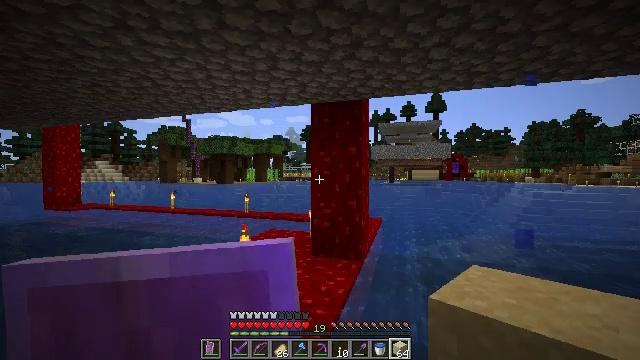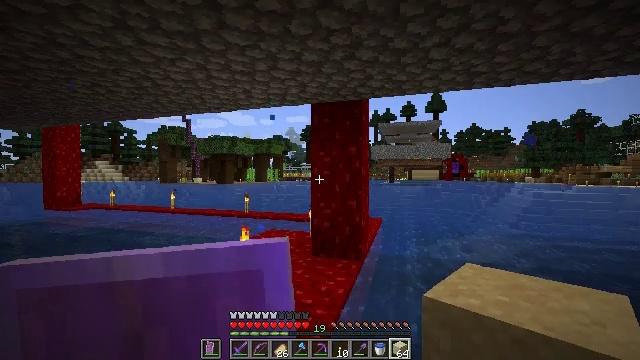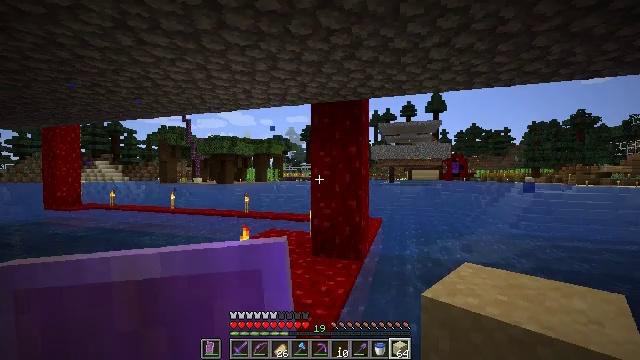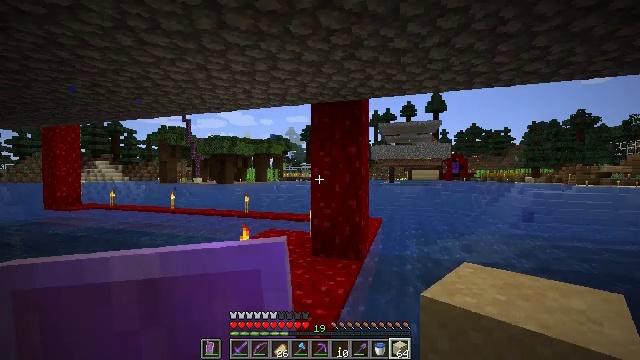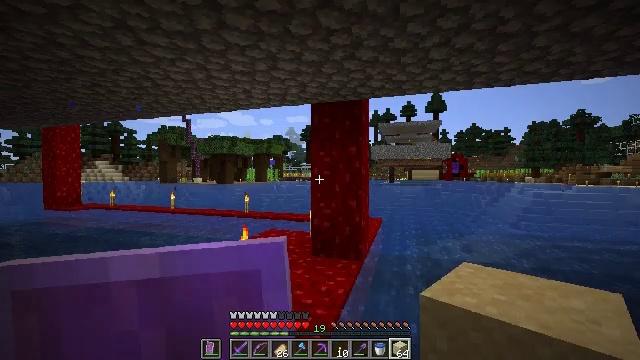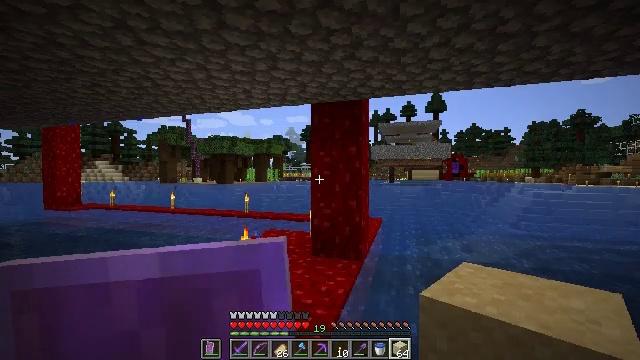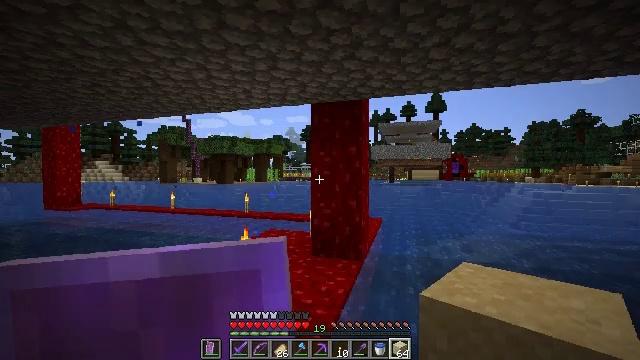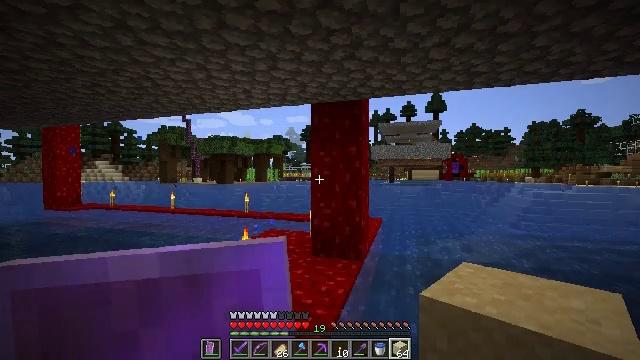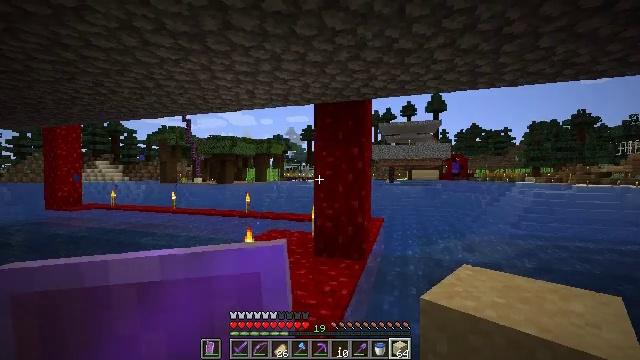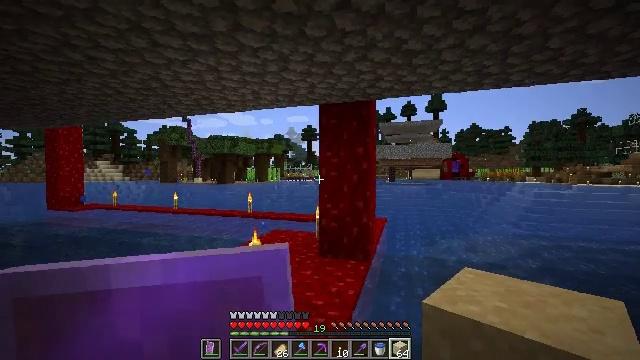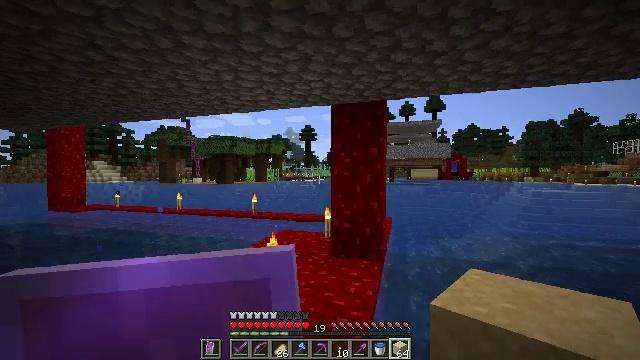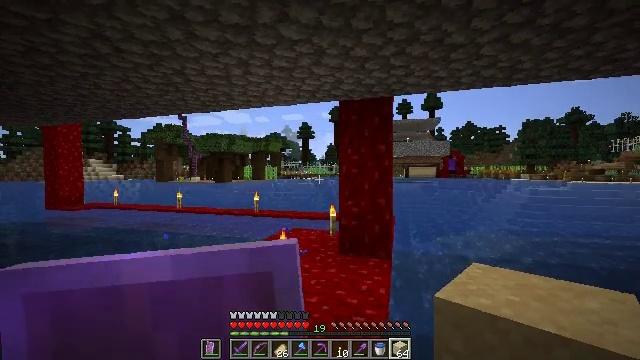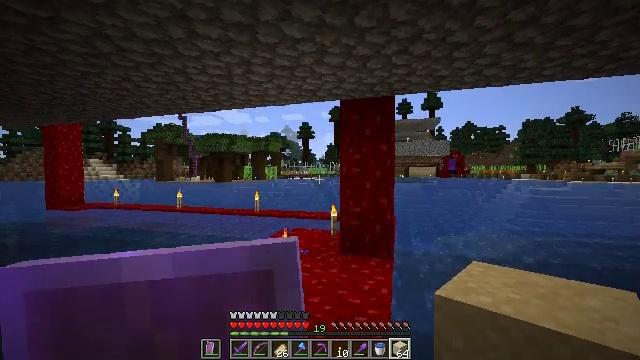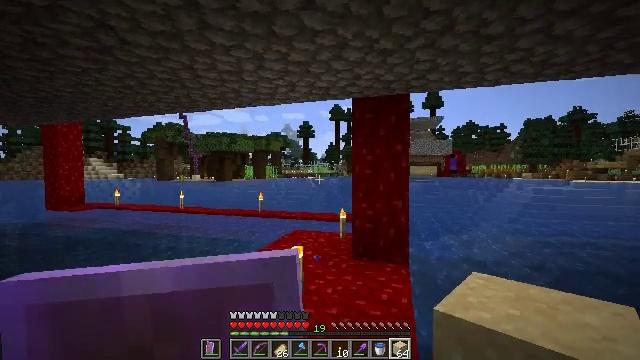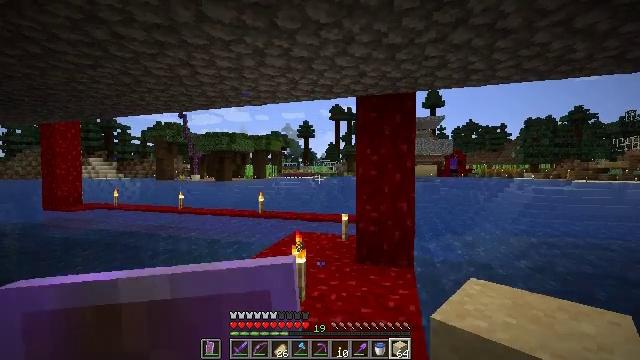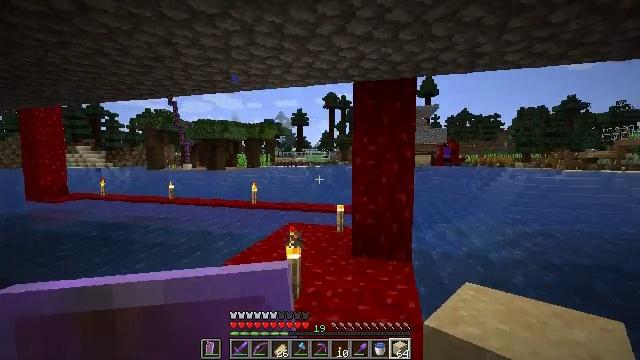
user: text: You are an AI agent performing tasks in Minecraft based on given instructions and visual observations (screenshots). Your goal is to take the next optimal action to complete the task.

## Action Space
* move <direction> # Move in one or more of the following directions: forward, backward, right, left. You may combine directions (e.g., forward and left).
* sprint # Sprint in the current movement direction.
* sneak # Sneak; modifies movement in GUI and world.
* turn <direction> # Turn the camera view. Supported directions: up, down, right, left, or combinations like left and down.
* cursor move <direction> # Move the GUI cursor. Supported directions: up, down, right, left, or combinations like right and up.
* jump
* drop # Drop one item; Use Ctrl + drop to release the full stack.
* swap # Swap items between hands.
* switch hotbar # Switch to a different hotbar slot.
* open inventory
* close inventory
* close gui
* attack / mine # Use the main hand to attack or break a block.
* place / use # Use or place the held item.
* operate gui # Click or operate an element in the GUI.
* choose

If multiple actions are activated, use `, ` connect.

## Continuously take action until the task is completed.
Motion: motion action
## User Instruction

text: Make TNT on the crafting table.
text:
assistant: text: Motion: no_op
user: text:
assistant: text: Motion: no_op
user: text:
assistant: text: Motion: no_op
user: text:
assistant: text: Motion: no_op
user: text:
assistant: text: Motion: no_op
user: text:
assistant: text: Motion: no_op
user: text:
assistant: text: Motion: no_op
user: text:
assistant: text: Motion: move left
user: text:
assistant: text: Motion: move left
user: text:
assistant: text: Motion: move left
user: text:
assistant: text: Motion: move forward and move left
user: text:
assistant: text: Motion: move forward and move left
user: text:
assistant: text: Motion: move forward
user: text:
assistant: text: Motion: move forward
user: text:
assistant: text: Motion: move forward, turn right and down
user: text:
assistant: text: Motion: move forward, sprint, turn right and down
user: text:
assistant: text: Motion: move forward, sprint, turn right and down
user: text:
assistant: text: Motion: move forward, sprint, turn down
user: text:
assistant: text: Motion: move forward, sprint
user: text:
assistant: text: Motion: move forward, sprint
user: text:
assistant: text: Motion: move forward, sprint
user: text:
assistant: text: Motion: move forward, sprint
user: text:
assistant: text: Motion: move forward, sprint, turn left and down
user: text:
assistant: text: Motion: move forward, sprint, turn left
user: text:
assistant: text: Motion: move forward, sprint
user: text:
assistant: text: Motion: move forward, sprint
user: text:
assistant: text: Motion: move forward, sprint
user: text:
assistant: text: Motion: move forward, sprint
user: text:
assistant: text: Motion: move forward, sprint
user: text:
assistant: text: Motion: move forward, sprint, turn right